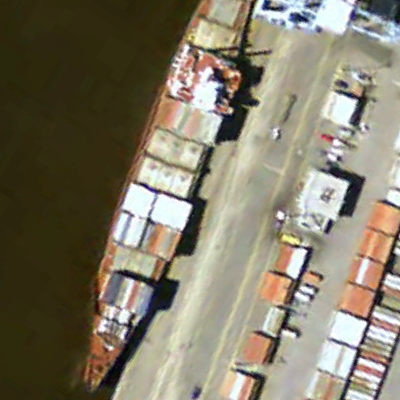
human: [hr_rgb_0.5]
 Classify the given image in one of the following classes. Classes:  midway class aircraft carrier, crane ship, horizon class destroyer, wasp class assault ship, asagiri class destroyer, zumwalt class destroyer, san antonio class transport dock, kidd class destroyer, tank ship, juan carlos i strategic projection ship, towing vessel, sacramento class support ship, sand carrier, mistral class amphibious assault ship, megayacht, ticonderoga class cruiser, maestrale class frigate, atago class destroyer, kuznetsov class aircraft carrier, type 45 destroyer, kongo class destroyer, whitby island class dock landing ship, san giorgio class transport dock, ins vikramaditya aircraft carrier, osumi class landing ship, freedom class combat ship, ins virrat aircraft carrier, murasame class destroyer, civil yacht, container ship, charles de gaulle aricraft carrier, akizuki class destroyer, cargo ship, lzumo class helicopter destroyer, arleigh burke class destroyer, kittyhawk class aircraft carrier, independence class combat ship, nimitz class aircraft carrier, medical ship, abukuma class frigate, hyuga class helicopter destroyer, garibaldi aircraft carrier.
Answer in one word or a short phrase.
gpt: Container ship